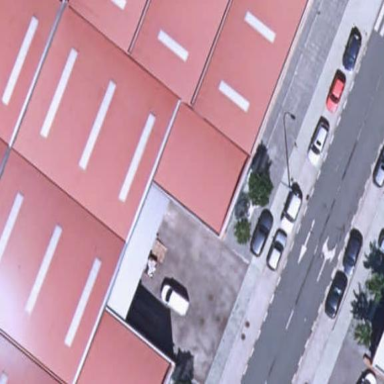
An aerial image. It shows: Industrial building.